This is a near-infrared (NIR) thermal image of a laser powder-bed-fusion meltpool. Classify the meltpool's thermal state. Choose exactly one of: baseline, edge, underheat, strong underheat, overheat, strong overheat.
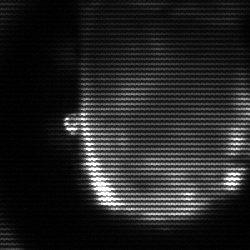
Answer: baseline